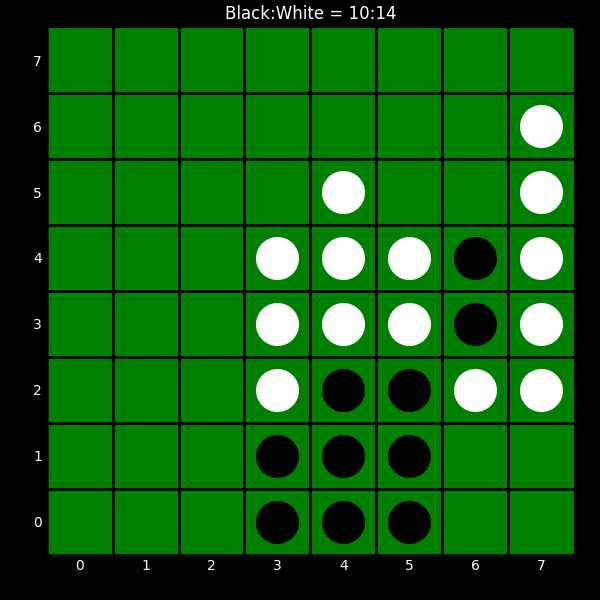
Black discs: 10
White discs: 14